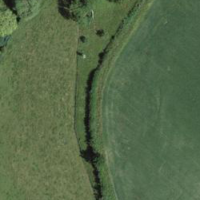
EUNIS habitat code: 52
Species observed at this site:
Ophrys insectifera